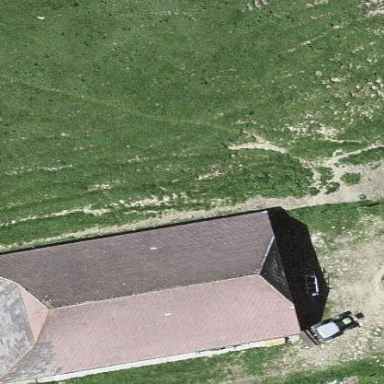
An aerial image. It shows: Cabin is depicted in the image.